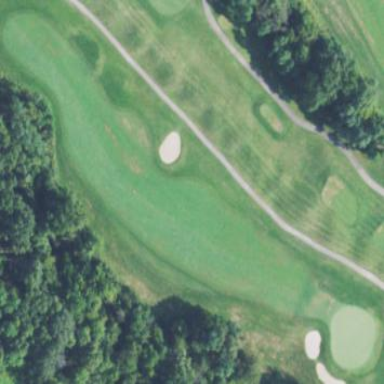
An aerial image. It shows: Grassy area designated as golf fairway.